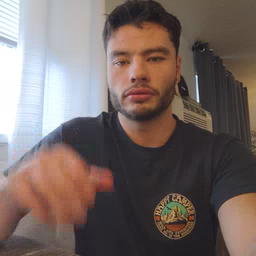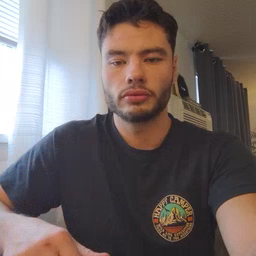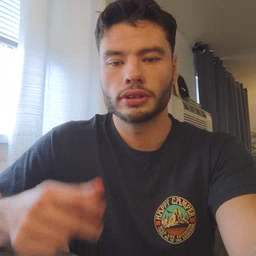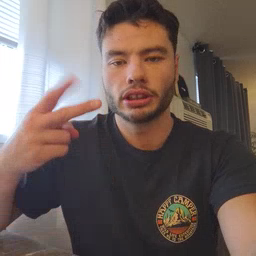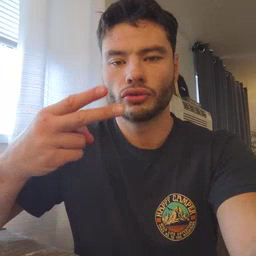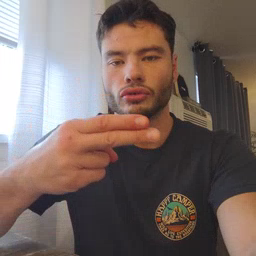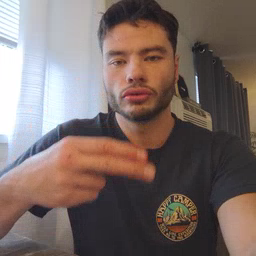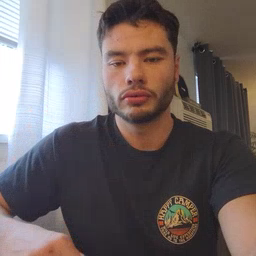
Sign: scissors